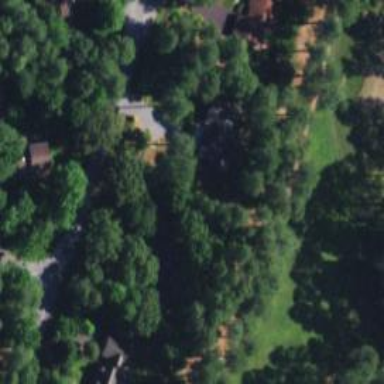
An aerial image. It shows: Driveway.